Question: I want to create a drop up menu like this.

But I have no clue what it is called, so I can't look for it.
And by the way, are there others methods to create such a "more option"-menu? I know there is the UIPickerView, but if i have only 2 or 3 buttons to choose from it is fairly unnecessary to implement a whole pickview.
Thanks in advance!
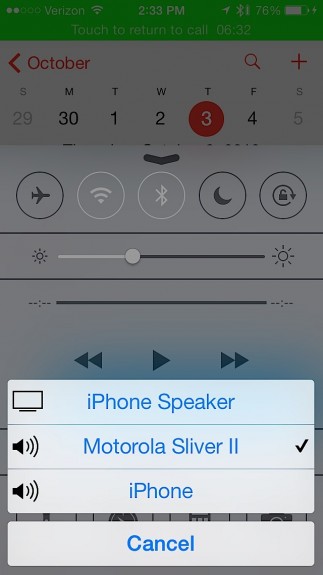
Answer: <URL> is right, you always can use UIActionSheet for iOS 7 style drop menu, but if you want to use some cool custom controllers here's the list:
Drop menus
- <URL>
Modal (cool ones)
- <URL>
But if you're just starting your journey of iOS development, you better stick with UIActionSheet.
Good luck!